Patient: sex M, age 58
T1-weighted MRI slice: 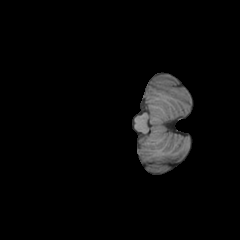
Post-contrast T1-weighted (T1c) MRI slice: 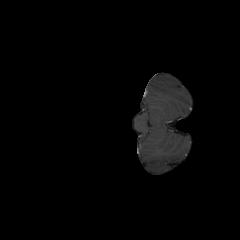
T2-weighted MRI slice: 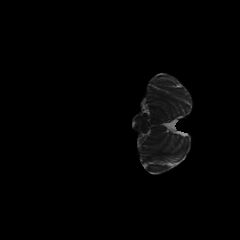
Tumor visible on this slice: no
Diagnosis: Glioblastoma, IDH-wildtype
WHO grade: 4